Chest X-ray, PA view. Patient: 53 years old, sex F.
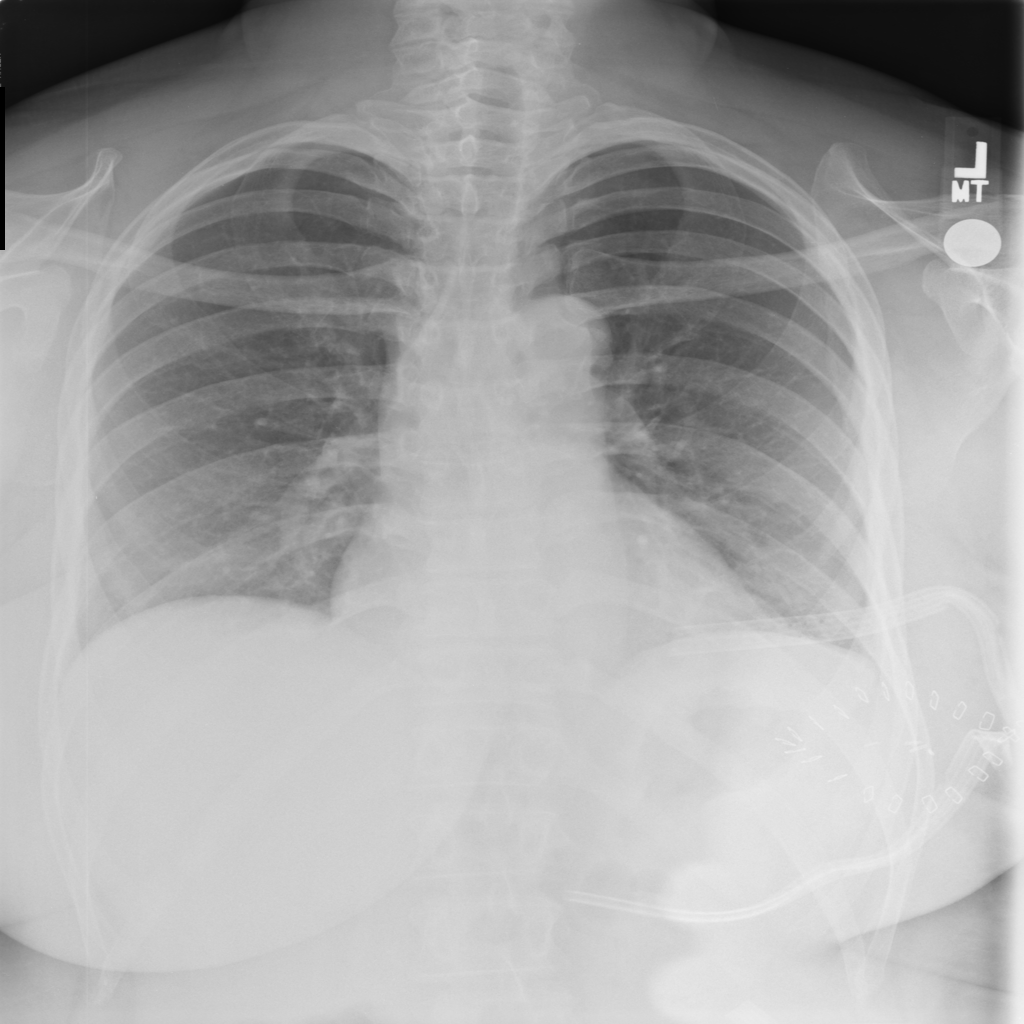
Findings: No Finding